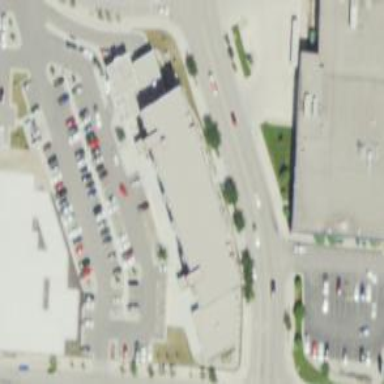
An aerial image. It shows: Post office.